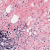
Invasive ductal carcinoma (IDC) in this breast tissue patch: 0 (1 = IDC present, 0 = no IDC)